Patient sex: M
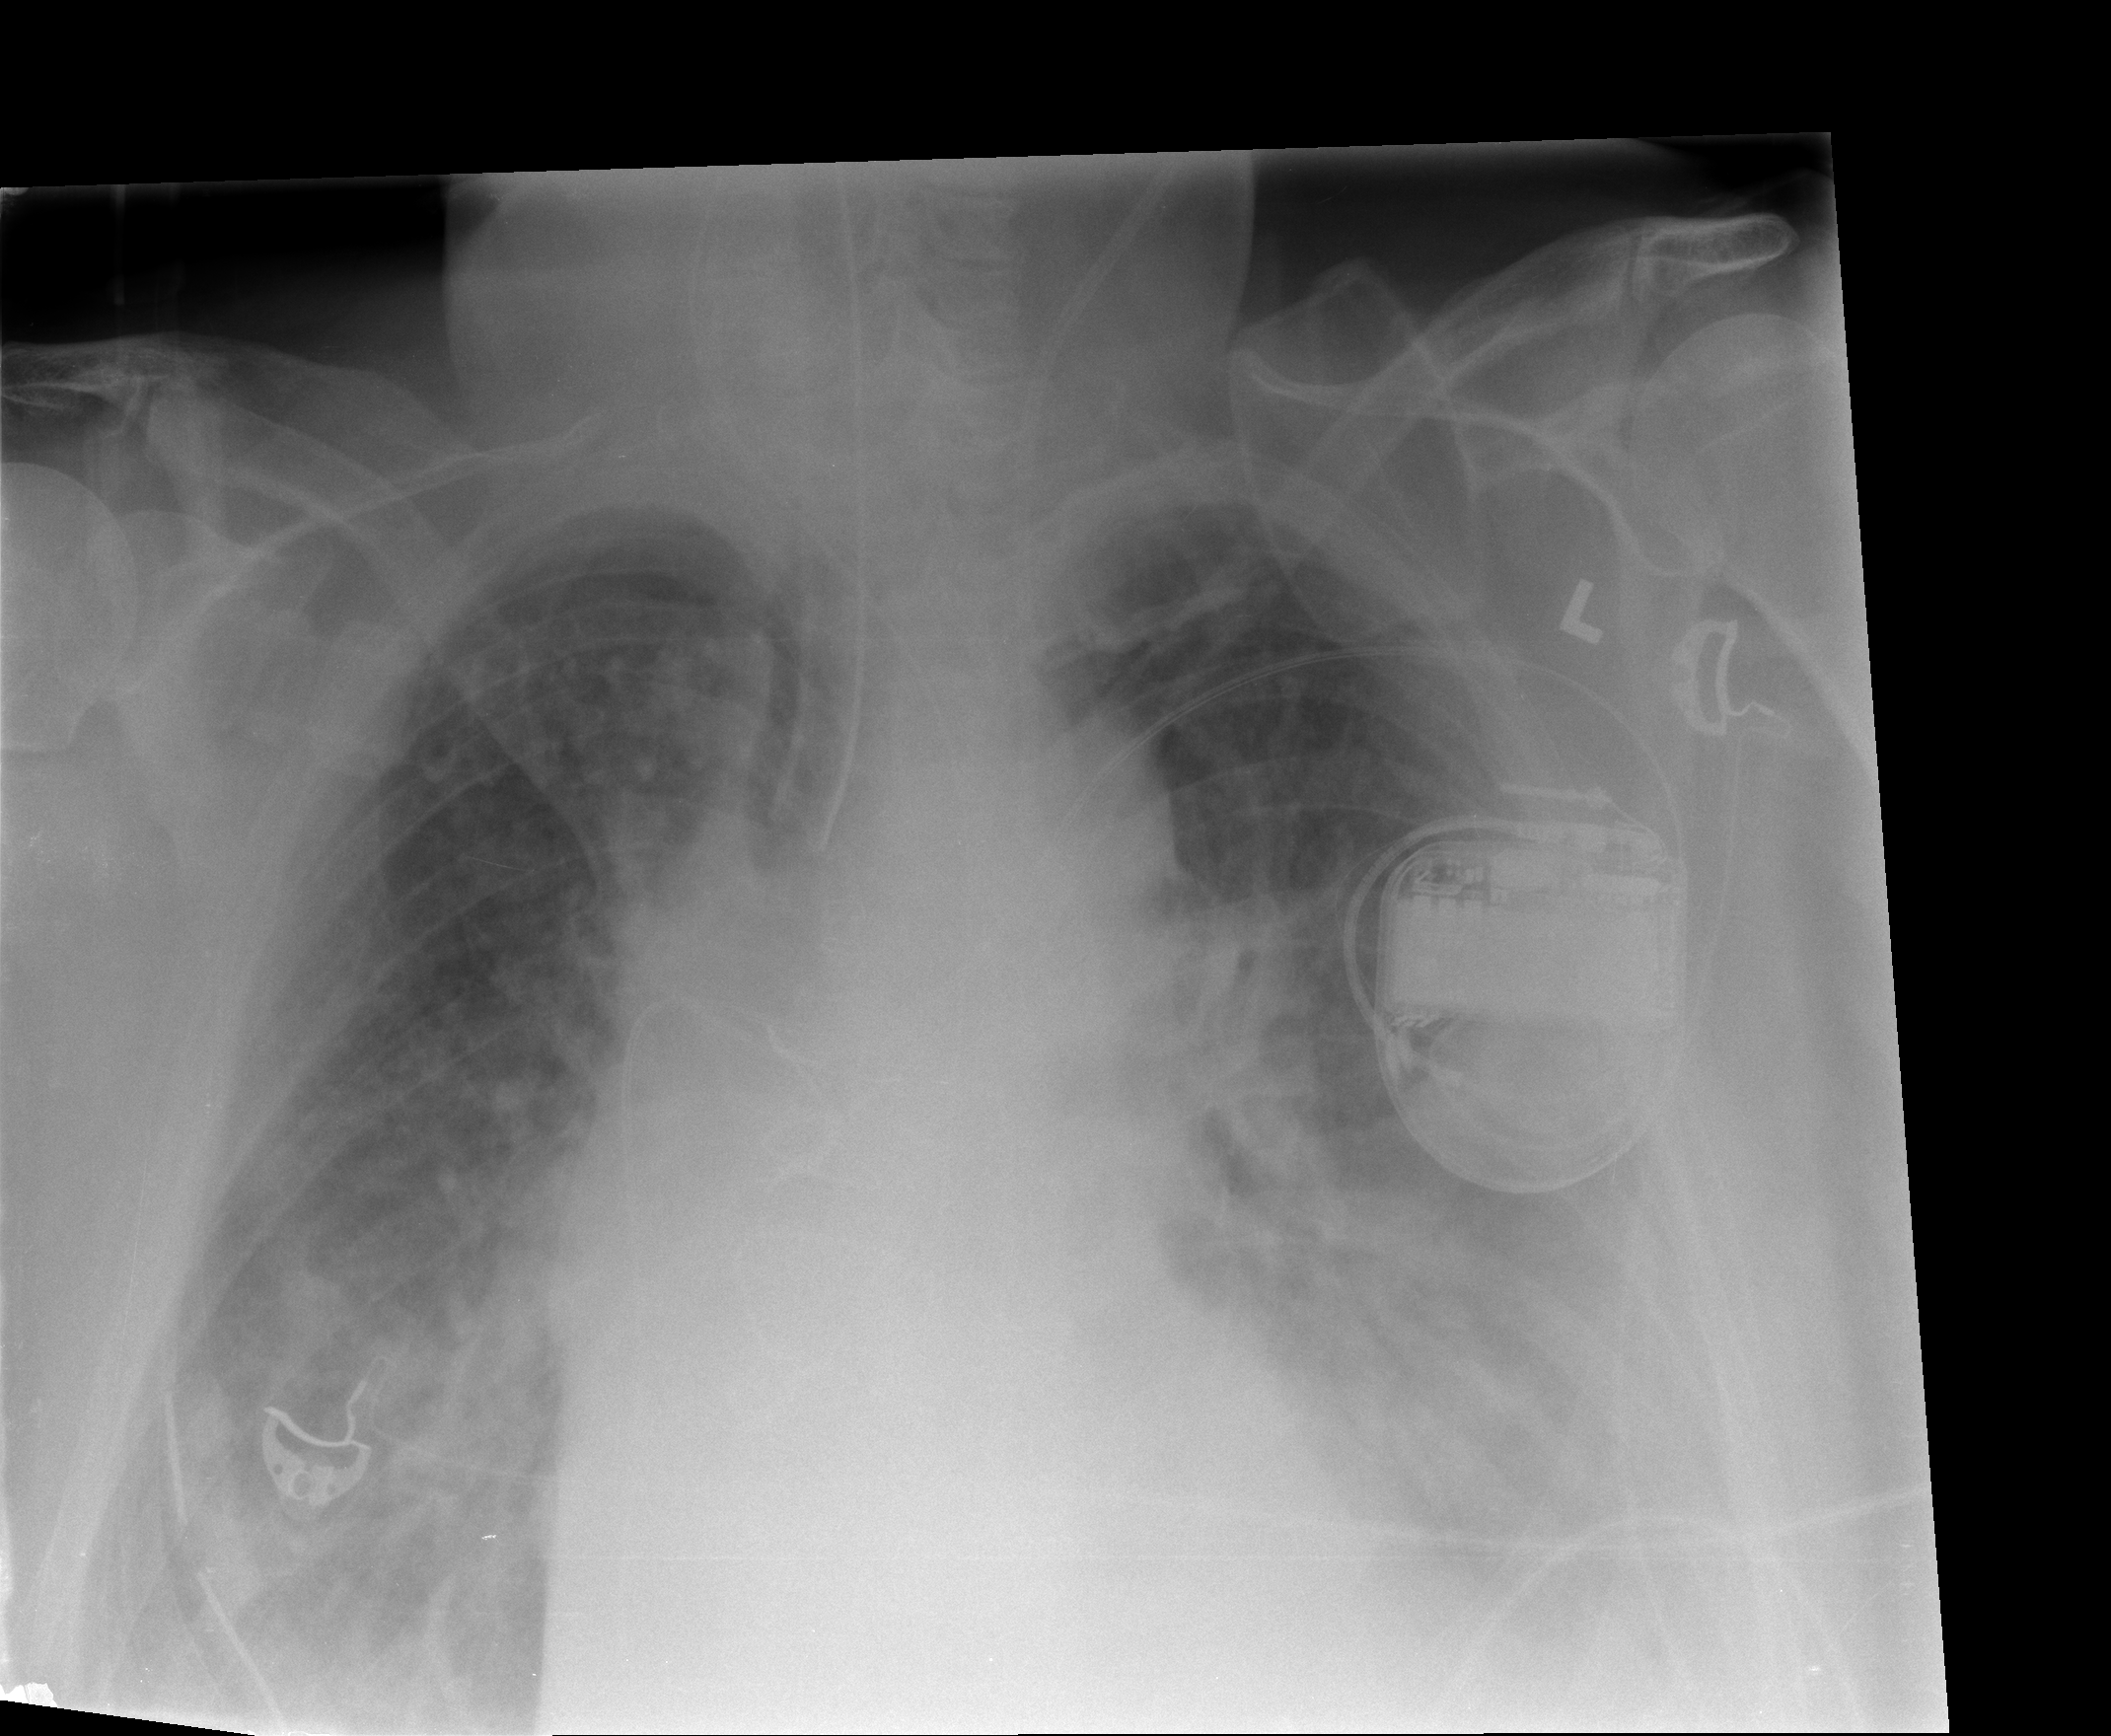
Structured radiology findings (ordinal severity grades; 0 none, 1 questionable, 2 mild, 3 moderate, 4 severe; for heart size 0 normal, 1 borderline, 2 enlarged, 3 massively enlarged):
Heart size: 2
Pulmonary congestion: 3
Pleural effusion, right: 2
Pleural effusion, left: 3
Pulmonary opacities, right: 2
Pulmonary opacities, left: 2
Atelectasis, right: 2
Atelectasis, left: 2